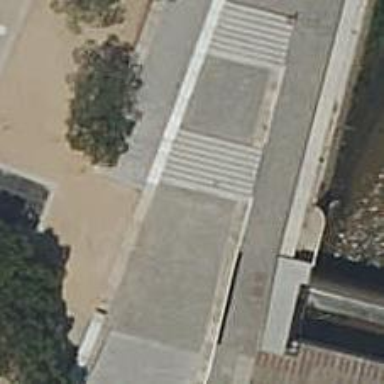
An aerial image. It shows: Footway with paving stones and ramp.